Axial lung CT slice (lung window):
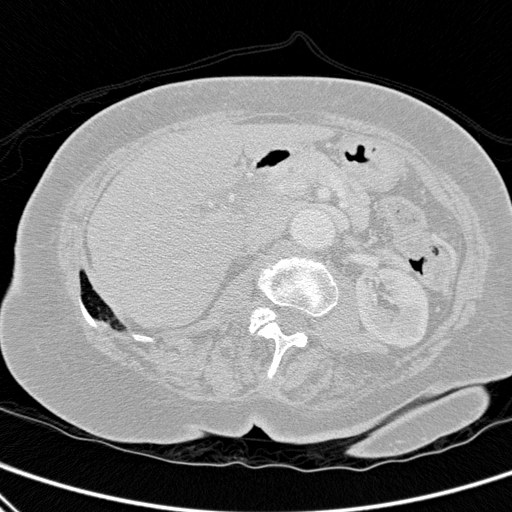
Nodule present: no